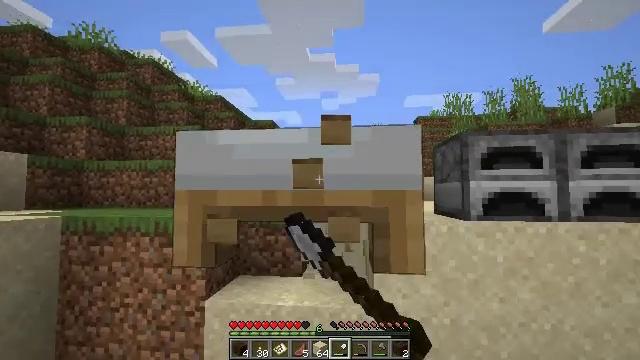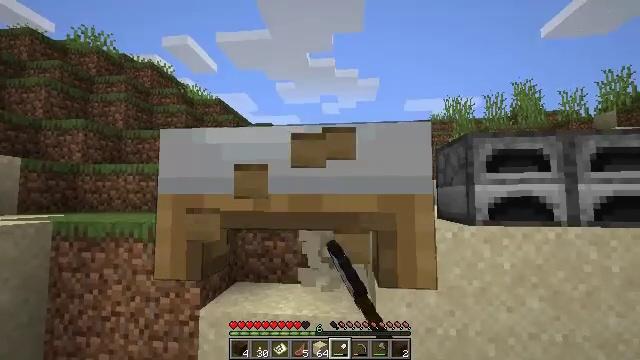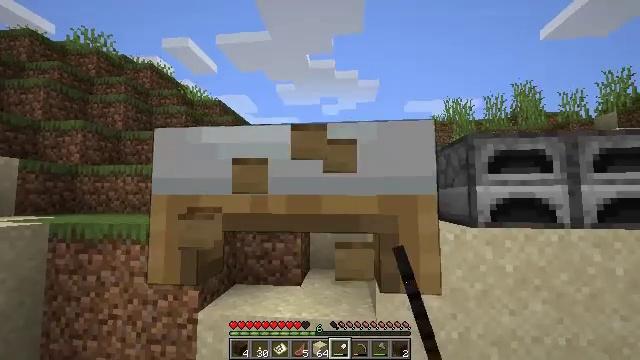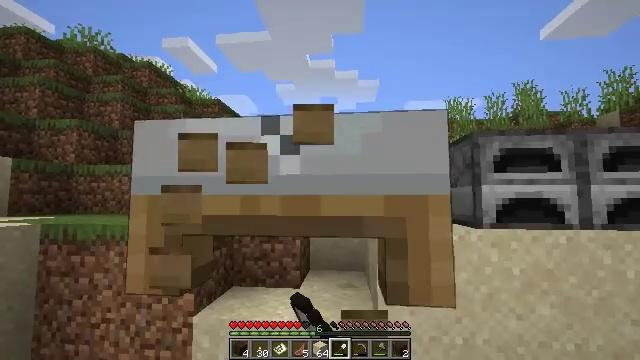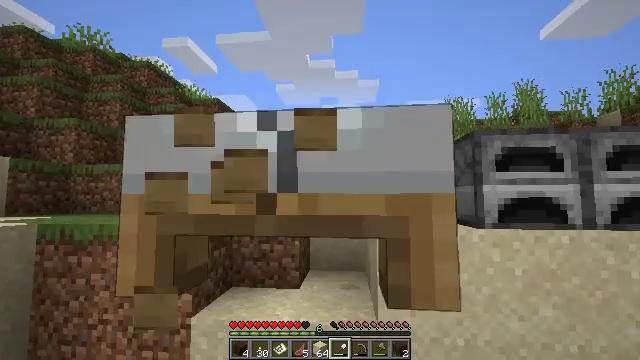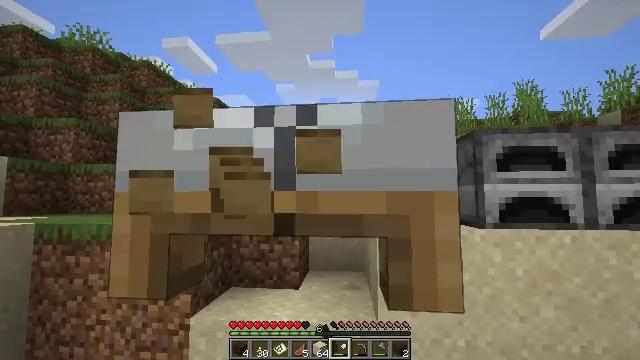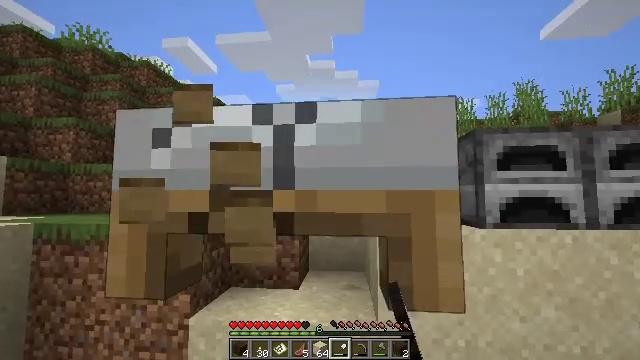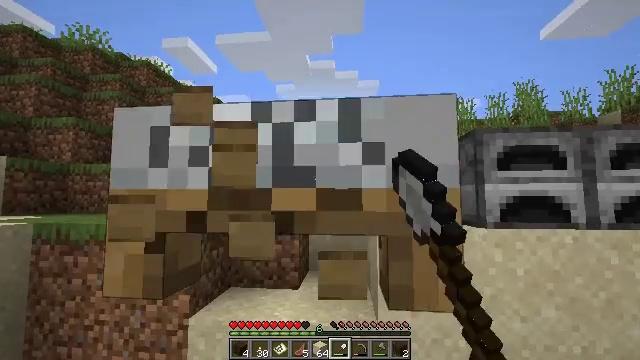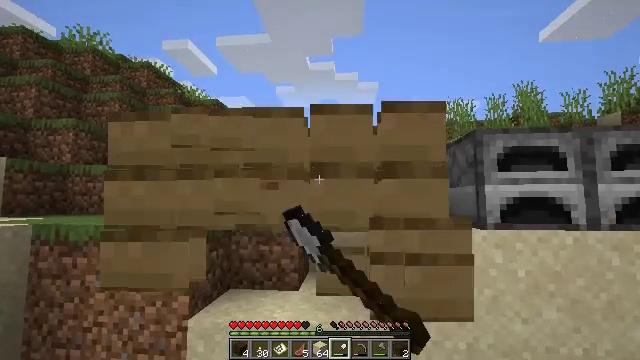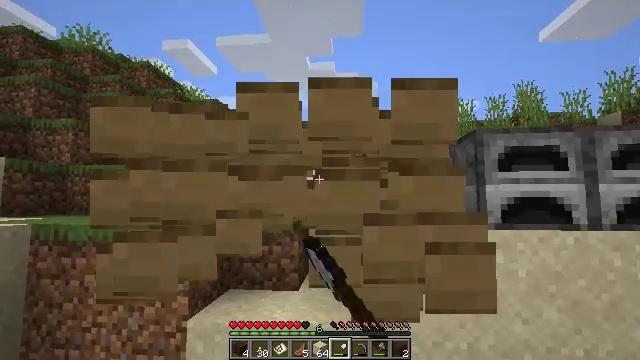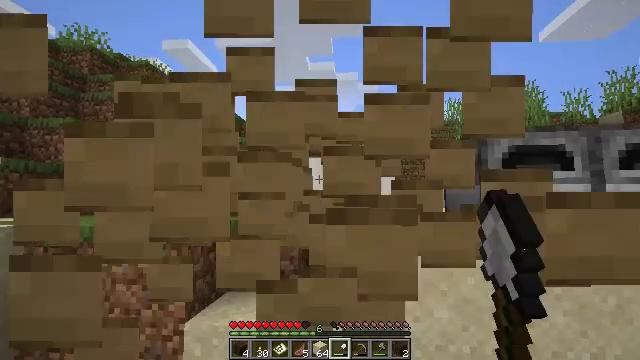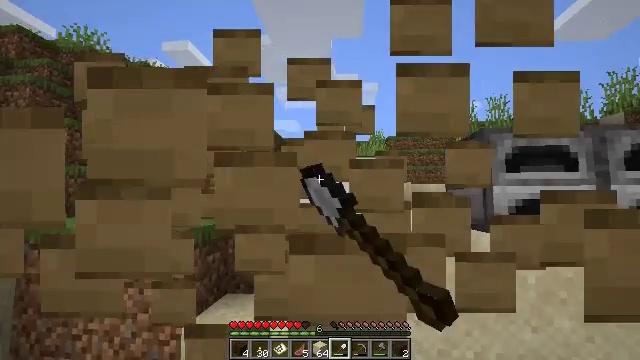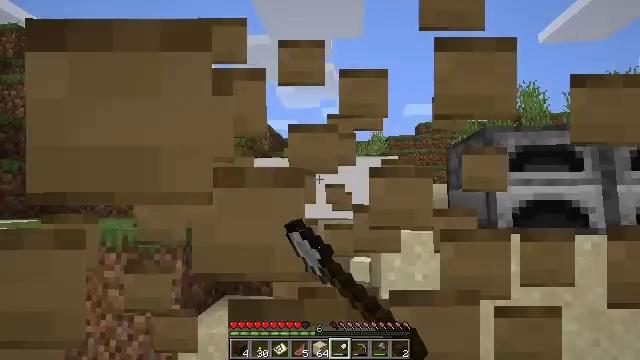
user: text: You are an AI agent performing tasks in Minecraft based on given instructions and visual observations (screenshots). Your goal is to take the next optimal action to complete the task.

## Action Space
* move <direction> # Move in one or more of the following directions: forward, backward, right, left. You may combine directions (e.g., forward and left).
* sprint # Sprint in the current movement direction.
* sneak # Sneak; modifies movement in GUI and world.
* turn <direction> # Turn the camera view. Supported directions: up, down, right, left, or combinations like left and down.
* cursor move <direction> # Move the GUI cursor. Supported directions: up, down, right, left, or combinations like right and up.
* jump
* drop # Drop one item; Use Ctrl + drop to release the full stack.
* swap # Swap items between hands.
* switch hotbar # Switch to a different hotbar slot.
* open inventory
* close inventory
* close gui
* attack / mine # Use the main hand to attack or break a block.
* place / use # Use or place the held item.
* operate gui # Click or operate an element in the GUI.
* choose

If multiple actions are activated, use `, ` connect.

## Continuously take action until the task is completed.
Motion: motion action
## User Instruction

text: Break the white bed to relocate it.
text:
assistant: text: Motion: move forward, sneak, attack / mine
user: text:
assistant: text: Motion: move forward, sneak, attack / mine
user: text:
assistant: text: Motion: move forward, sneak, attack / mine
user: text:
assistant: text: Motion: sneak, attack / mine
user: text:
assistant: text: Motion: sneak, attack / mine
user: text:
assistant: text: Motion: sneak, attack / mine
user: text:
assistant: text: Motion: sneak, attack / mine
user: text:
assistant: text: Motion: sneak, attack / mine
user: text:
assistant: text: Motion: move forward, sneak, attack / mine
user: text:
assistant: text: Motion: move forward, sneak, attack / mine
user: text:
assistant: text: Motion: move forward, sneak, attack / mine
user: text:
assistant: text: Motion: move forward, sneak, attack / mine
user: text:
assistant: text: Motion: sneak, attack / mine